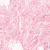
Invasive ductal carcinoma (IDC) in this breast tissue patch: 0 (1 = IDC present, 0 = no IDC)